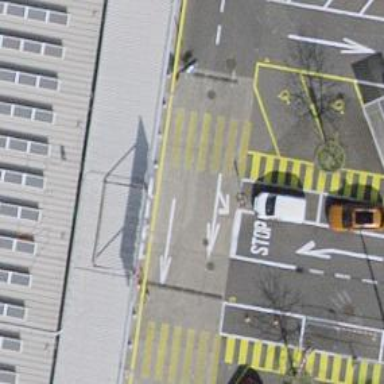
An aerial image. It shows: Uncontrolled zebra crossing on the road.